Interaction volume radius: 5 \u00c5
Interaction volume height: 35 \u00c5
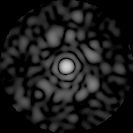
Disorder parameter: 0.8475